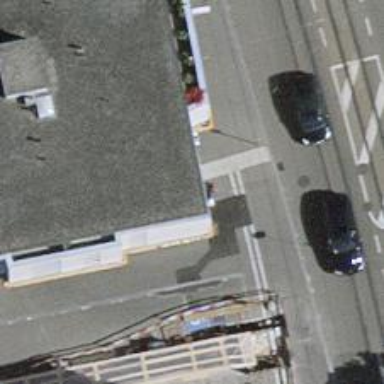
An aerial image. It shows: Fuel station.